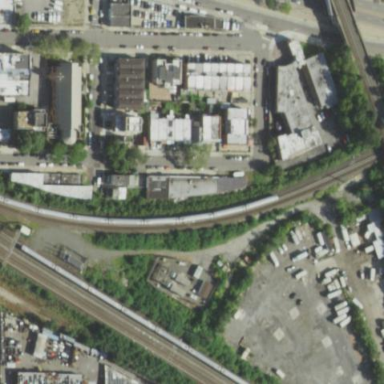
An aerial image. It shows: Railway area.